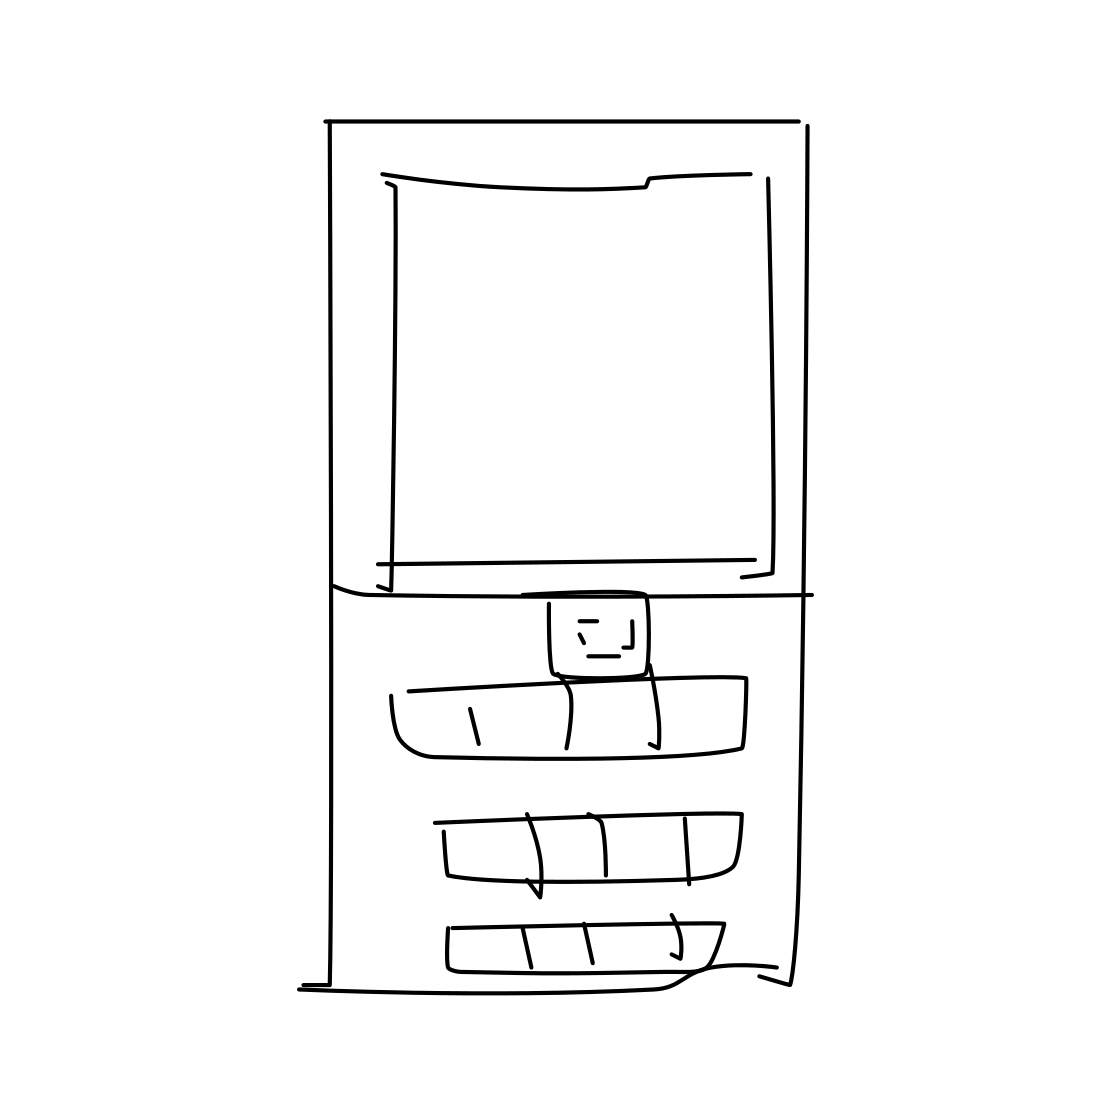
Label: cell phone